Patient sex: F
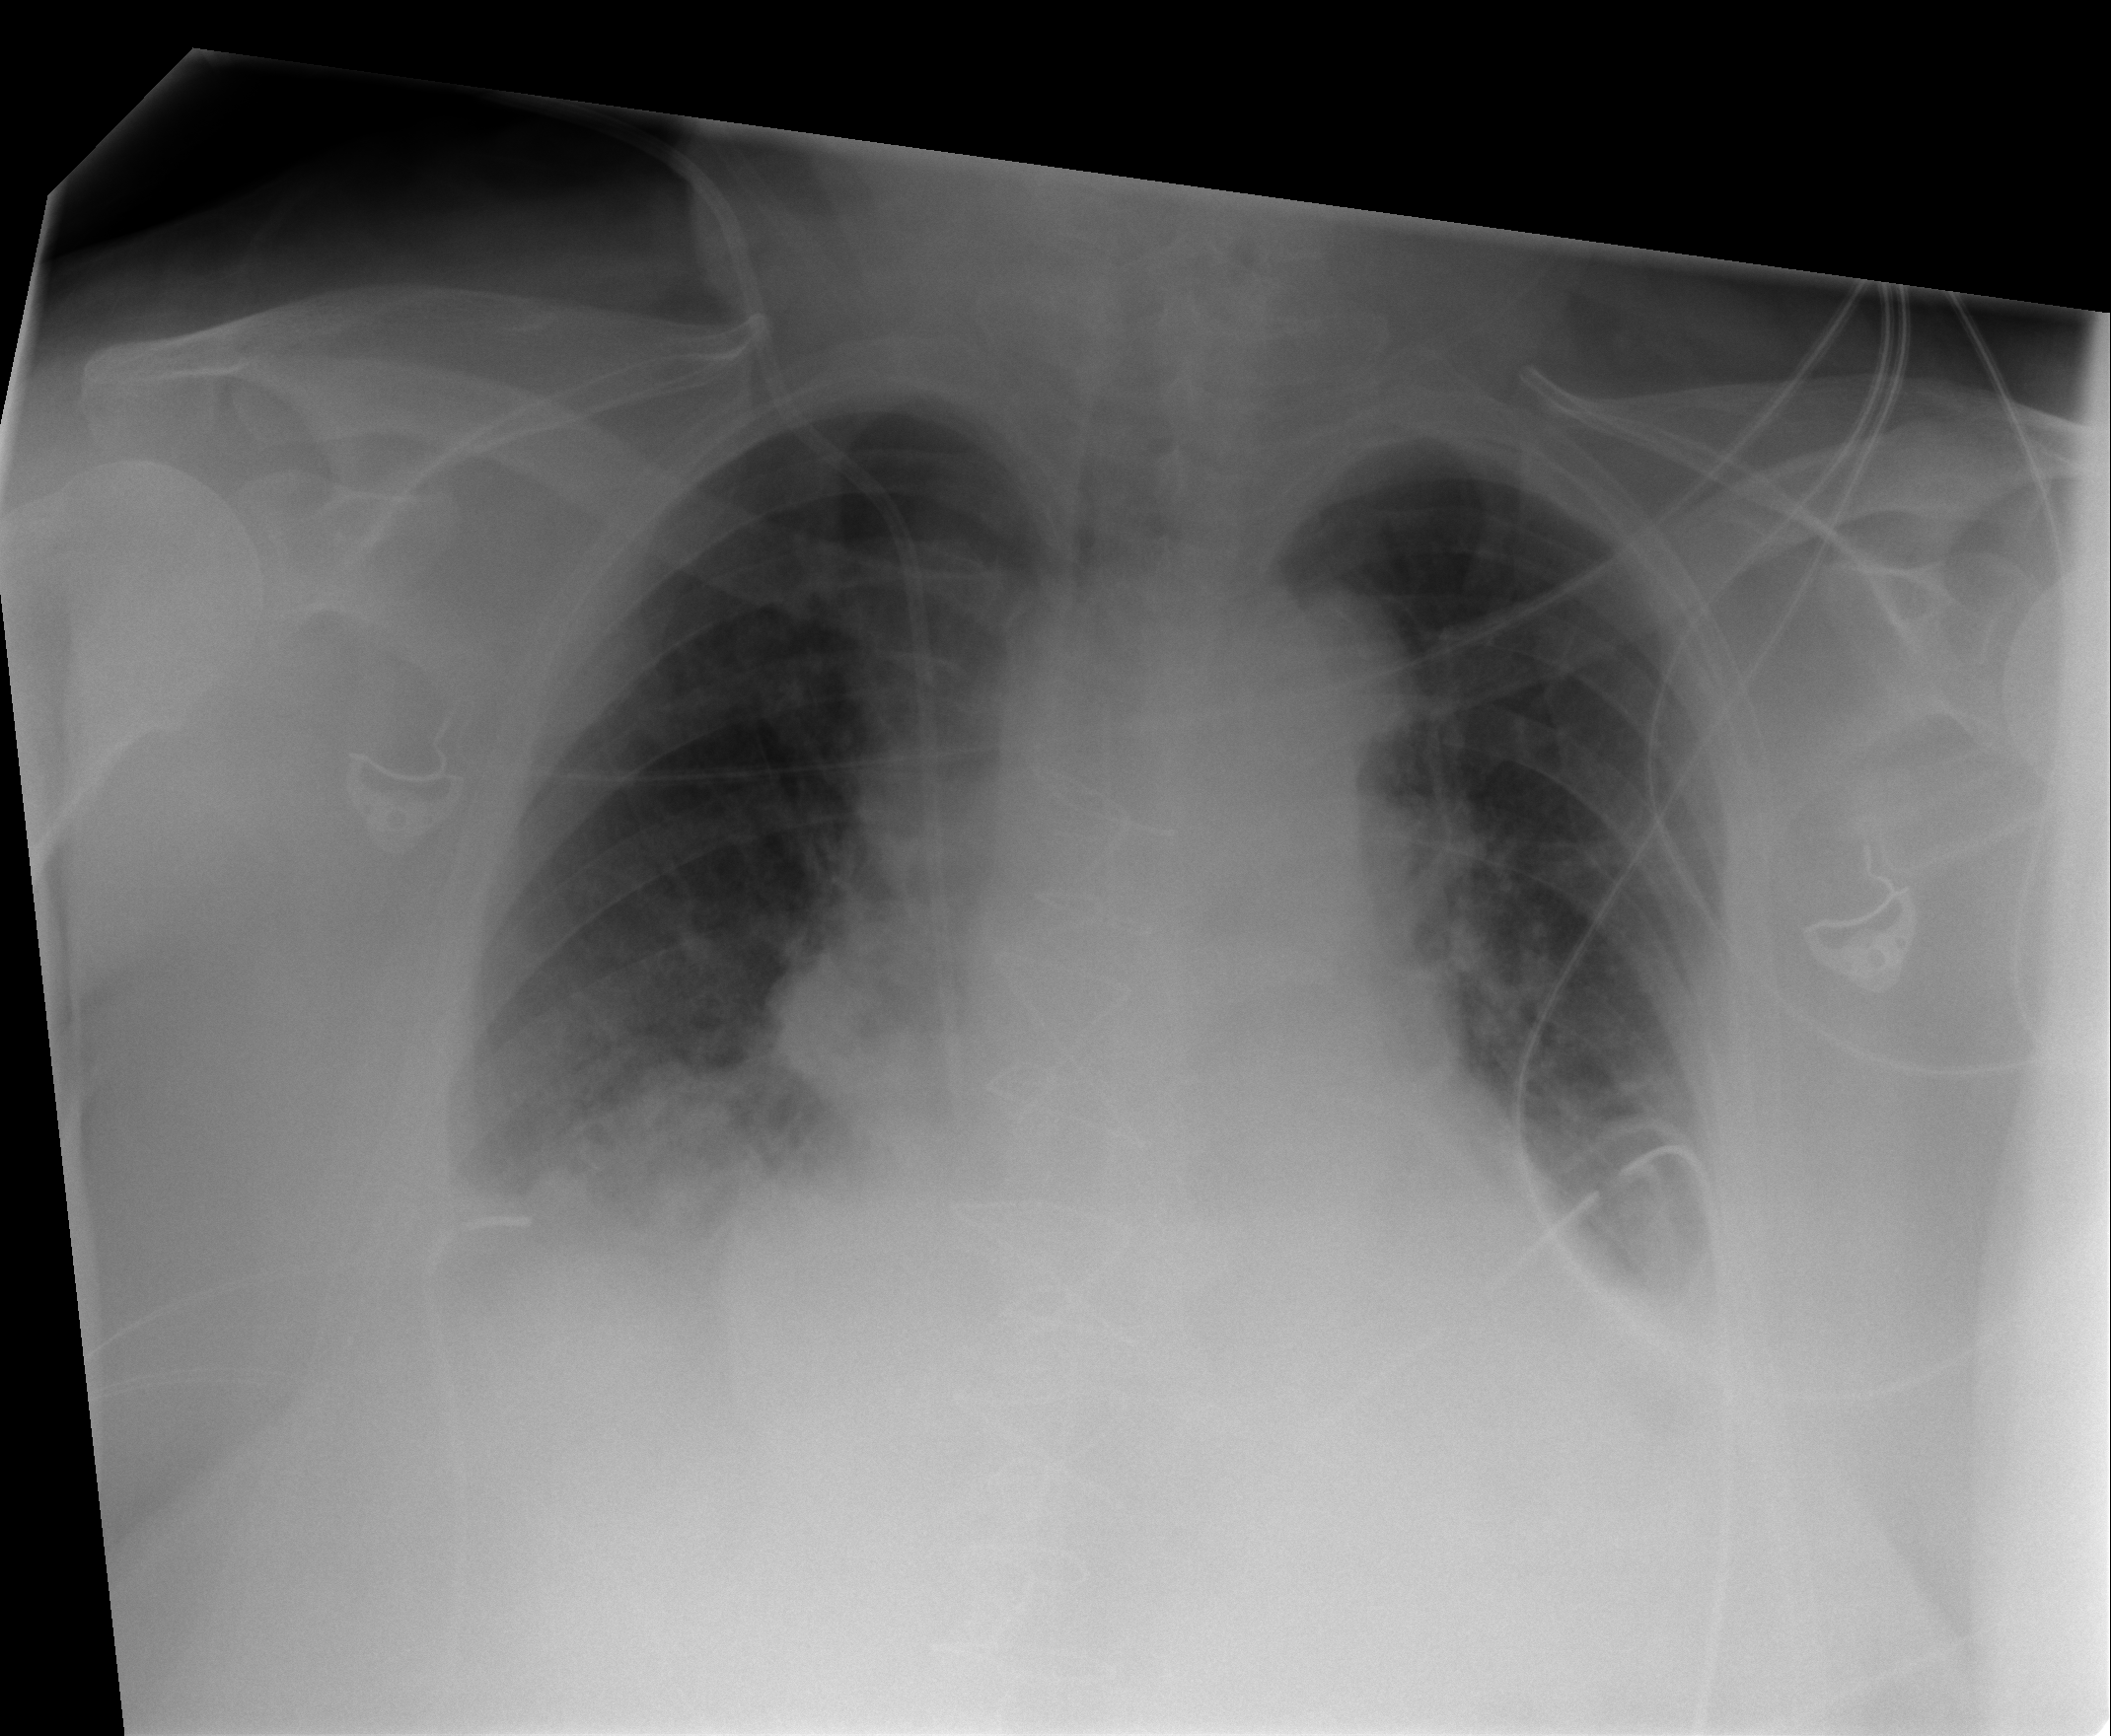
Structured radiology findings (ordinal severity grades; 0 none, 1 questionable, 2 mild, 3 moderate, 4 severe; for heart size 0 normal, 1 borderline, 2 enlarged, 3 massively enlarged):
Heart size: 2
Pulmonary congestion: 3
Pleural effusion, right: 2
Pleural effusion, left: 2
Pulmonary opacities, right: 0
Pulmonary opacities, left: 0
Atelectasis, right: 2
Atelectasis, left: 2